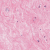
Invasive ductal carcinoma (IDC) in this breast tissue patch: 0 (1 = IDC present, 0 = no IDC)